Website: bh-photo
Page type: payment
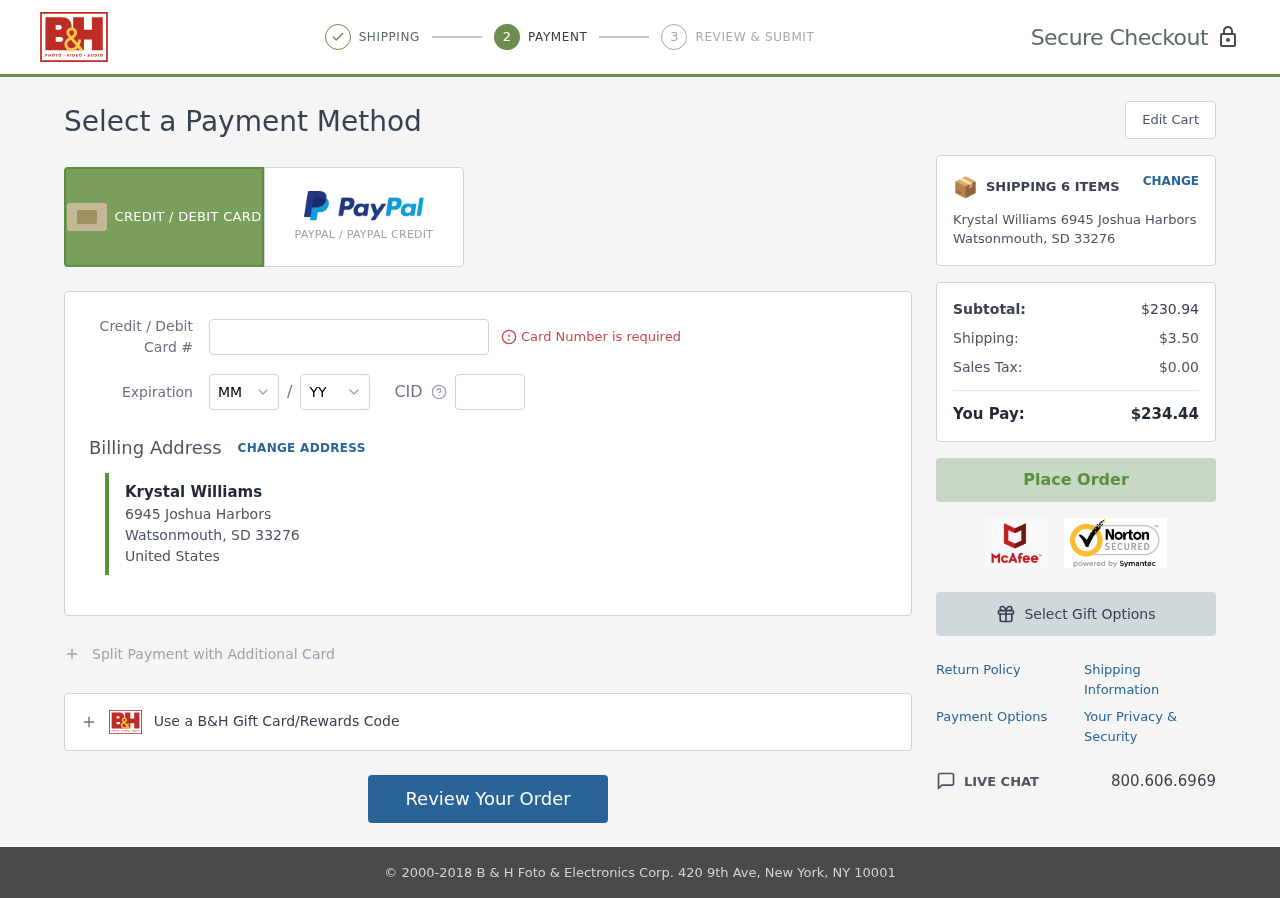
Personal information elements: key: PII_CARD_CVV
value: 4769
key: PII_CARD_EXPIRY_MONTH
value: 03
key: PII_CARD_EXPIRY_YEAR
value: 29
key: PII_CARD_NUMBER
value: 3451 6608 2565 618
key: PII_CITY
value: Watsonmouth
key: PII_COUNTRY
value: United States
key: PII_FULLNAME
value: Krystal Williams
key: PII_POSTCODE
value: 33276
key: PII_STATE_ABBR
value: SD
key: PII_STREET
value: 6945 Joshua Harbors
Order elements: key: ORDER_NUM_ITEMS
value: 6
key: ORDER_SUBTOTAL
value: $230.94
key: ORDER_SHIPPING_COST
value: $3.50
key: ORDER_TAX
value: $0.00
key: ORDER_TOTAL
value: $234.44